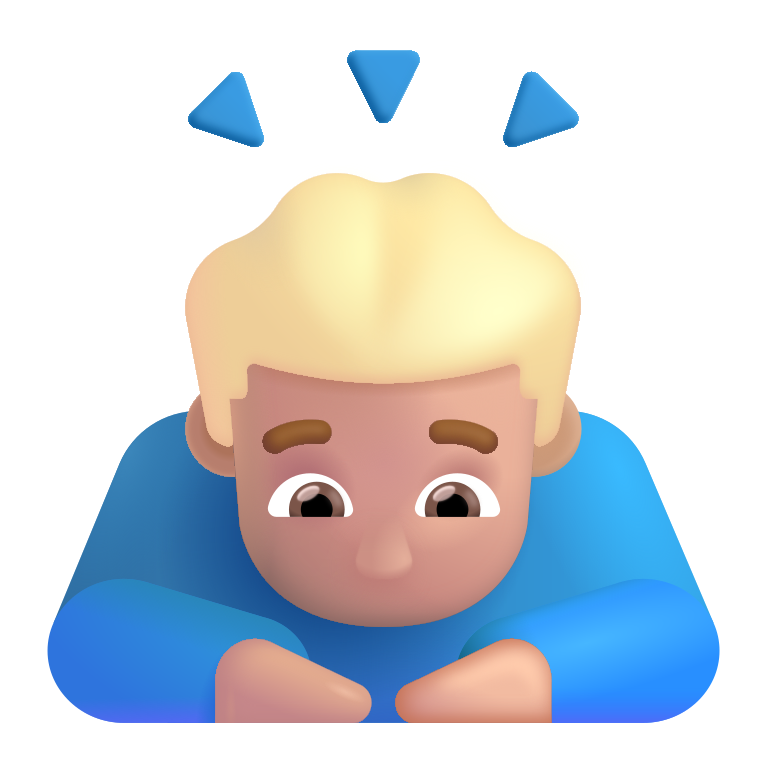
man bowing color  light